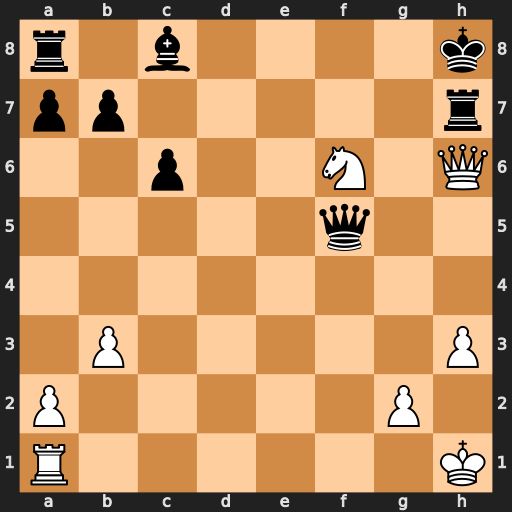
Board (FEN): r1b4k/pp5r/2p2N1Q/5q2/8/1P5P/P5P1/R6K
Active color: w
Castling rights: -
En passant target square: -
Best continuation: Qf8#